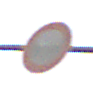
Verkehrszeichen: VerbotFahrzeugeAllerArt
Umgebung: Outdoor, Nature
Tageszeit: SunriseSunset
Wetter: Clear
Licht: Natural
Jahreszeit: NotSpecified
Kontrast: LowContrast